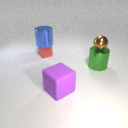
small red rubber cube behind large green metal cylinder